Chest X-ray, AP view. Patient: 55 years old, sex M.
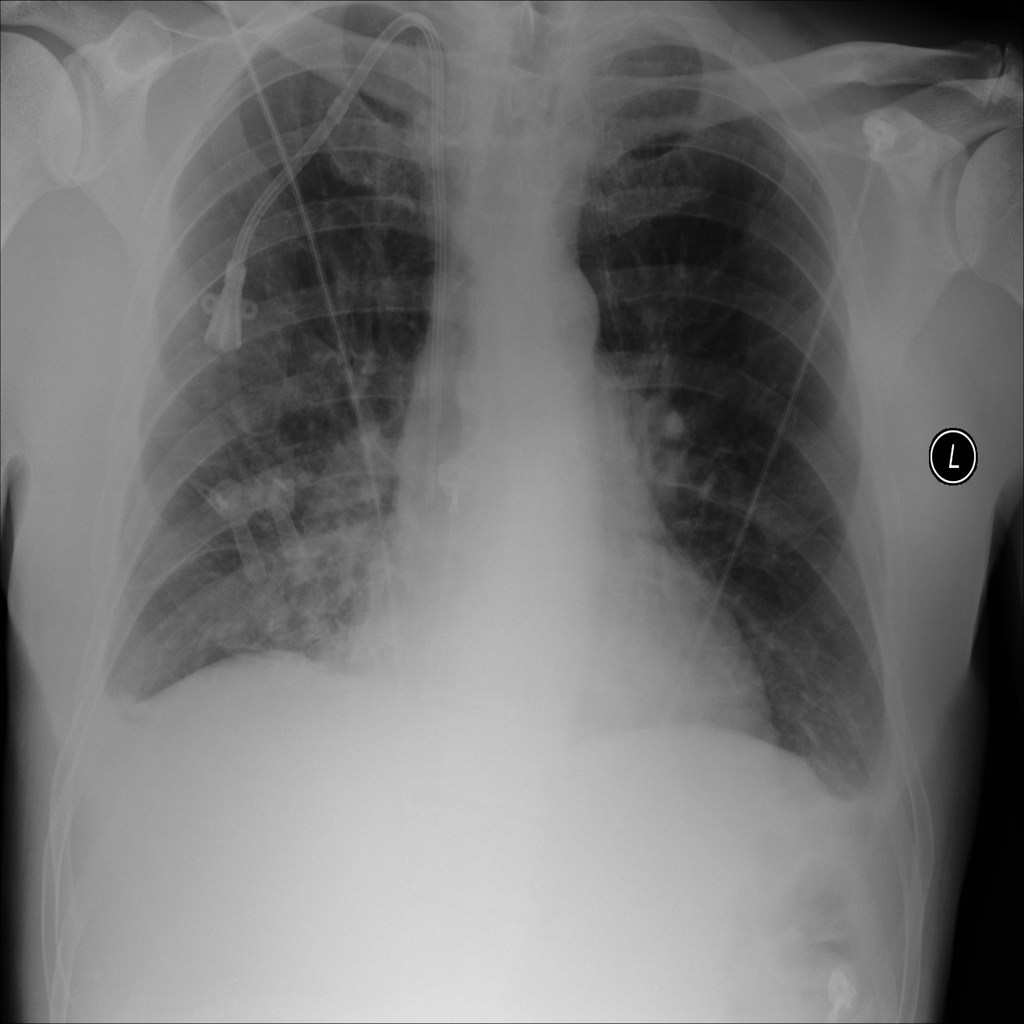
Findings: Edema, Effusion, Infiltration